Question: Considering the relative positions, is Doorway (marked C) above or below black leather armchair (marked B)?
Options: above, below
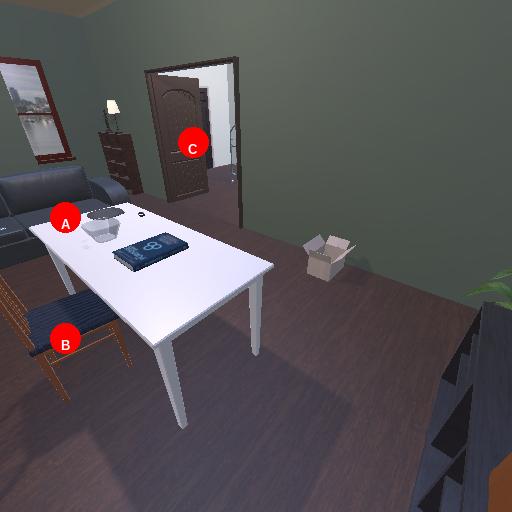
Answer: above